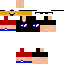
A female human skin with medium skin, wearing blonde bald dressed in a red tshirt and red shorts, featuring a closed mouth.